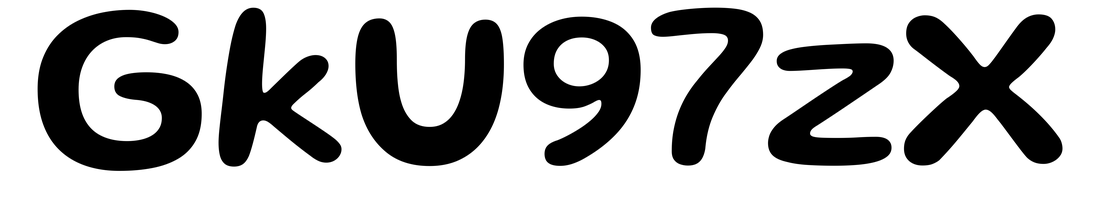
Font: Gluten_Medium